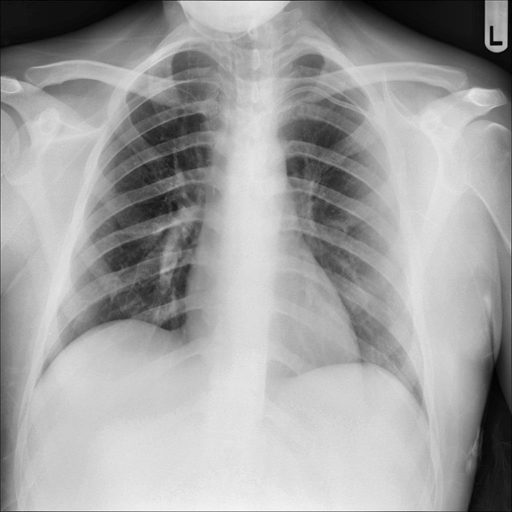
Finding: NORMAL